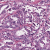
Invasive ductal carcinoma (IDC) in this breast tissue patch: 1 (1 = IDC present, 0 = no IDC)